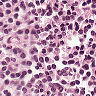
Metastatic tissue present: no